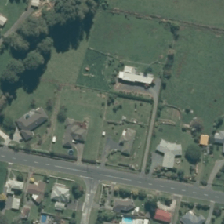
Land cover: urban_build_up